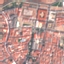
Land use / land cover: Residential